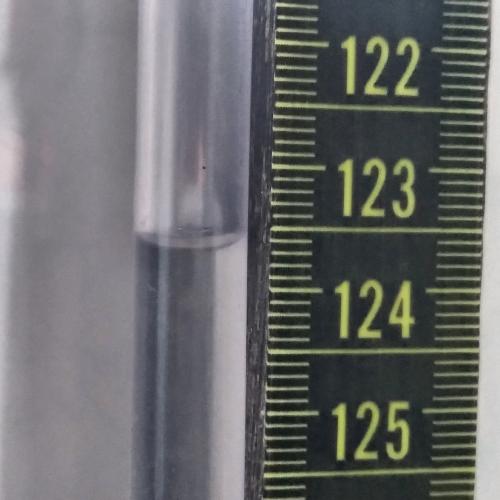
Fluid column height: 123.6 cm